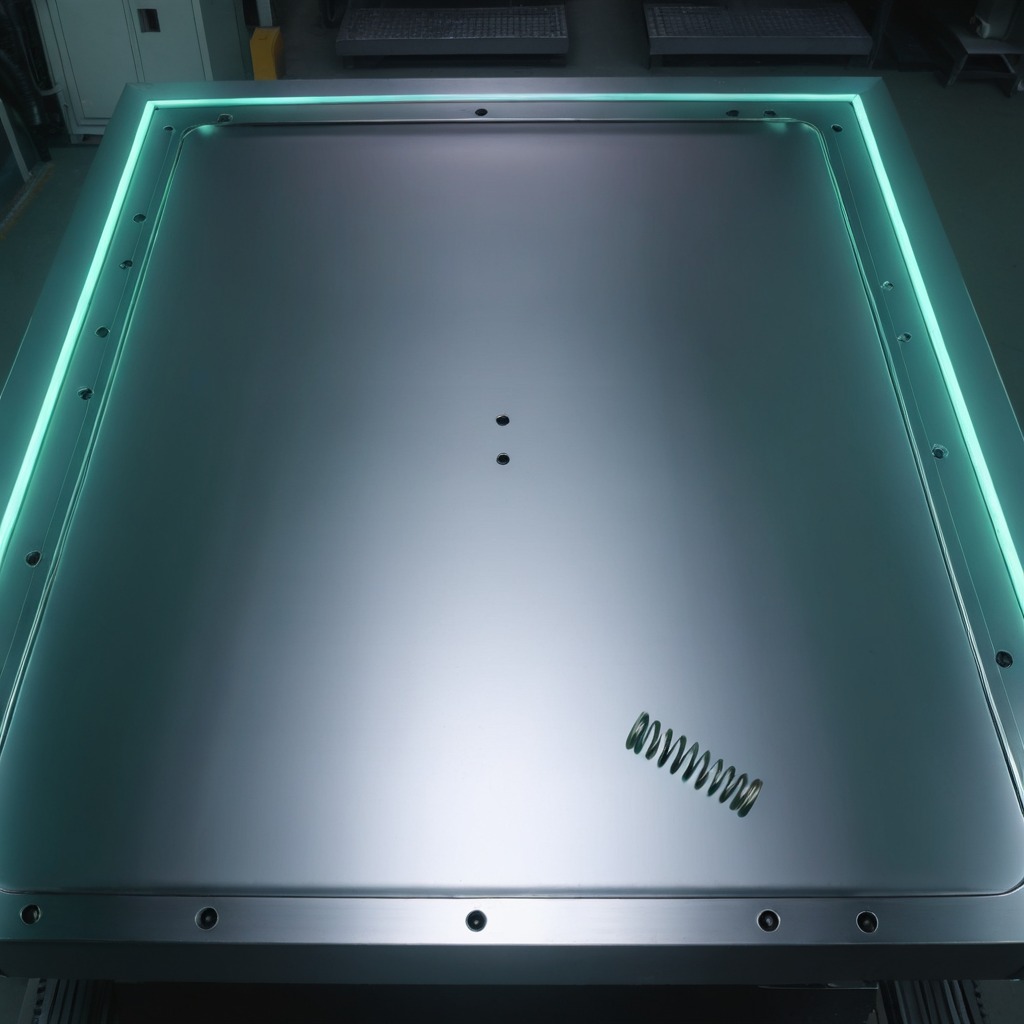
A coiled metal spring is lying on the metal table.